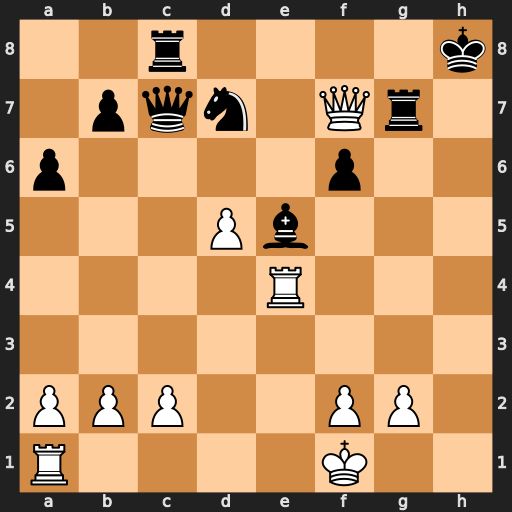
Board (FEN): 2r4k/1pqn1Qr1/p4p2/3Pb3/4R3/8/PPP2PP1/R4K2
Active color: w
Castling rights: -
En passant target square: -
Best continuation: Rh4+ Rh7 Qxh7#